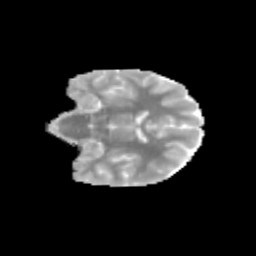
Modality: MD
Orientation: coronal
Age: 12
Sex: female
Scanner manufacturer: siemens
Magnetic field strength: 3 T
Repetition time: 3.8 s
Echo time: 0.07 s